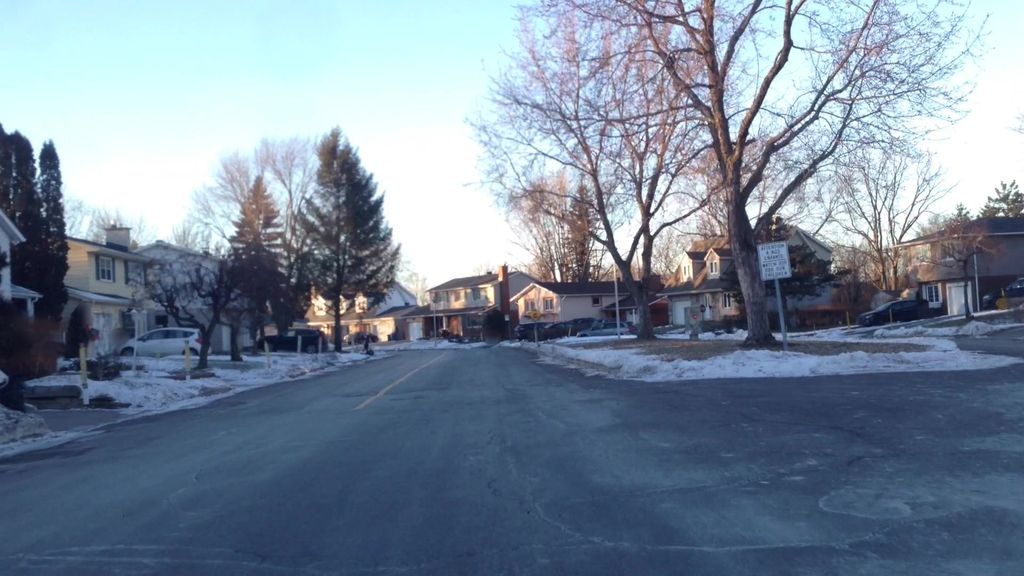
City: montreal